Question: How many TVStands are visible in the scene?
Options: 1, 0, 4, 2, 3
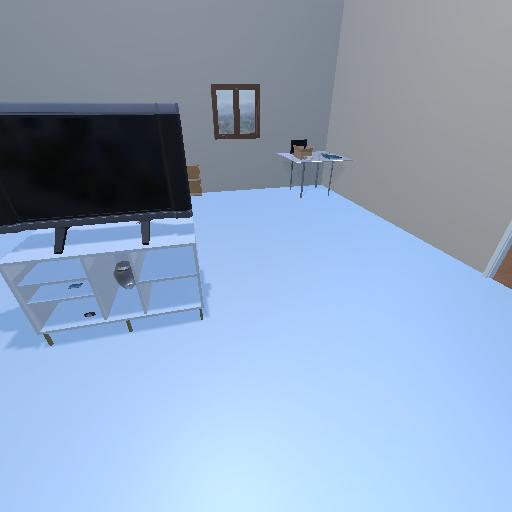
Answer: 1